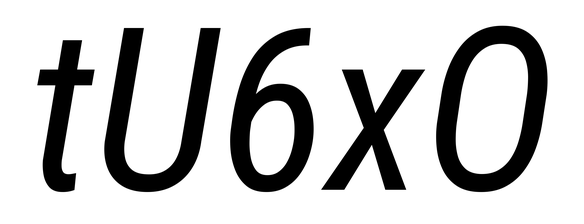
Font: Roboto-Italic_Condensed_Italic